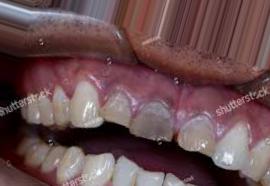
Condition: Tooth Discoloration